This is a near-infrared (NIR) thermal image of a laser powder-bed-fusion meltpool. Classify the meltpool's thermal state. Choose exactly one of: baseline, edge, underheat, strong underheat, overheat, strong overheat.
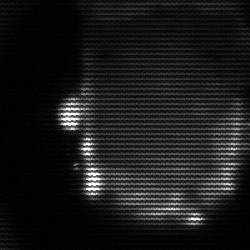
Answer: baseline